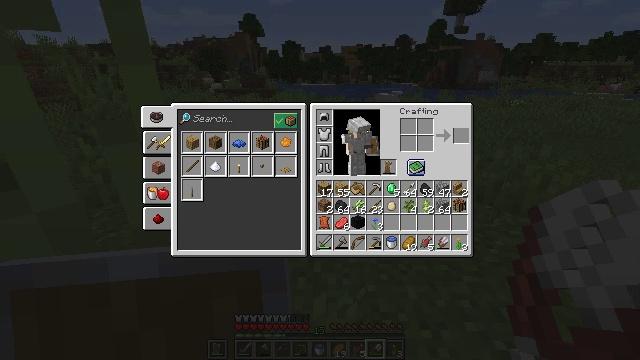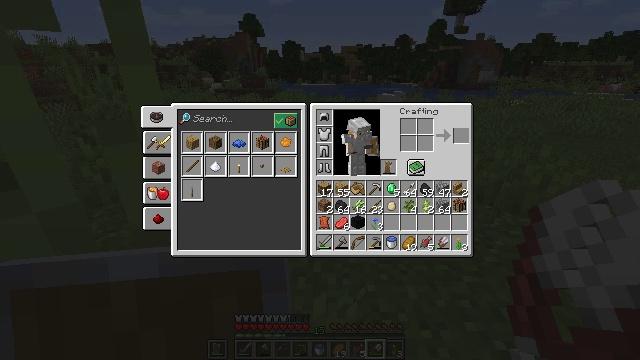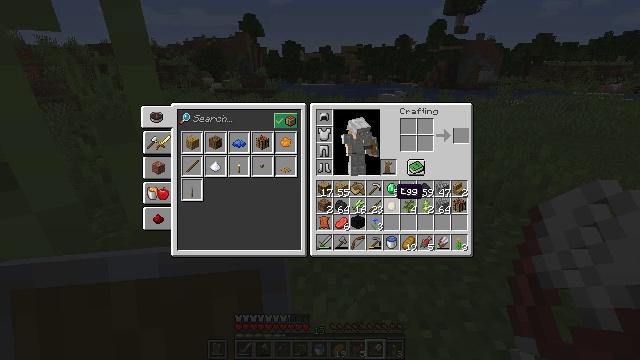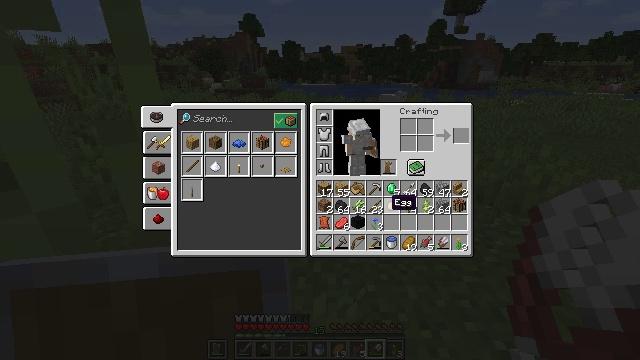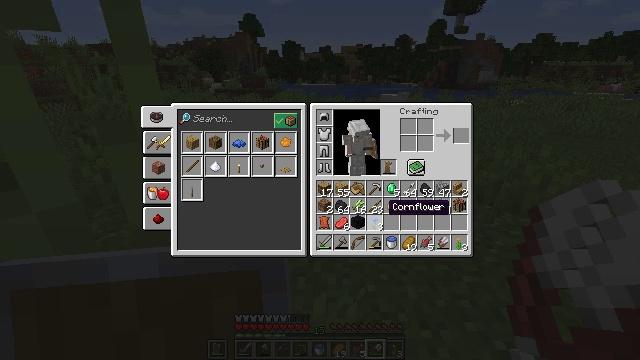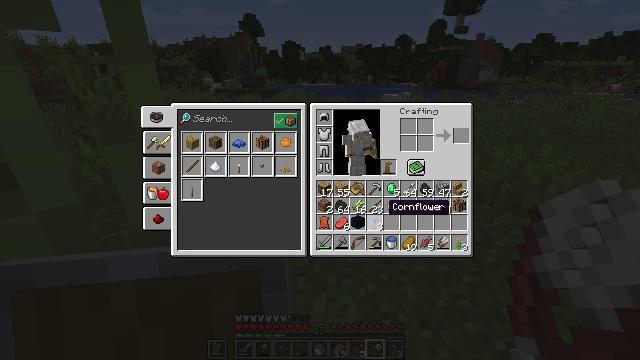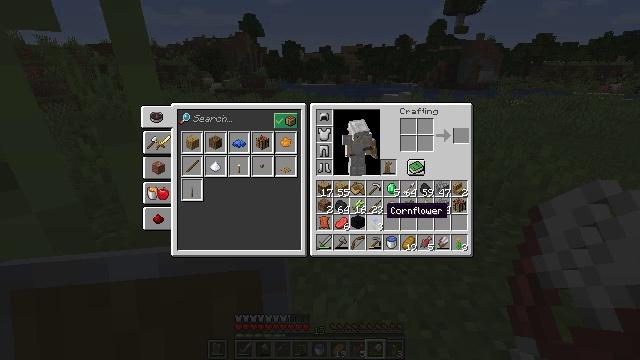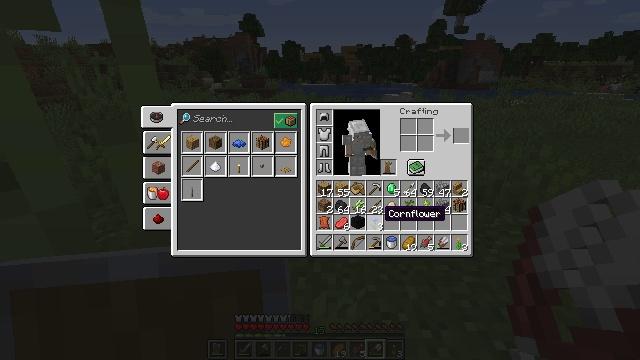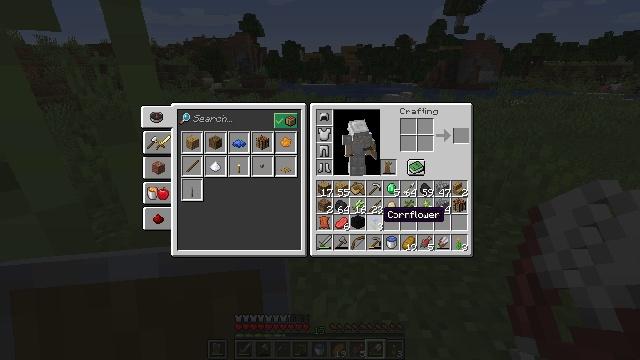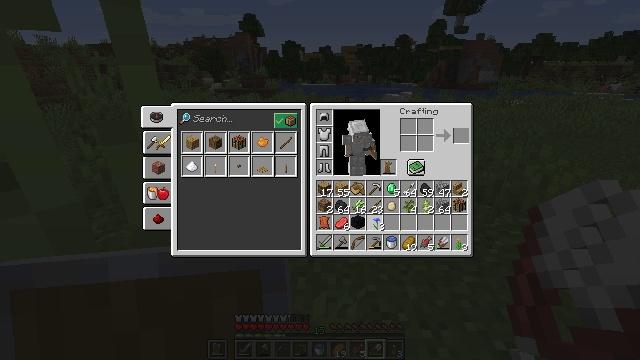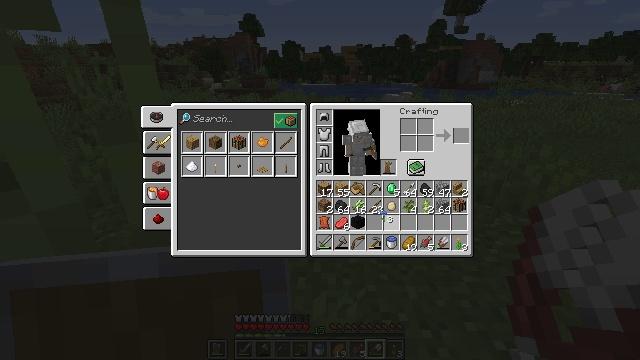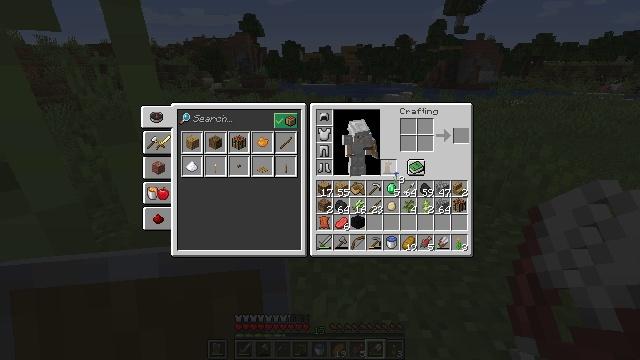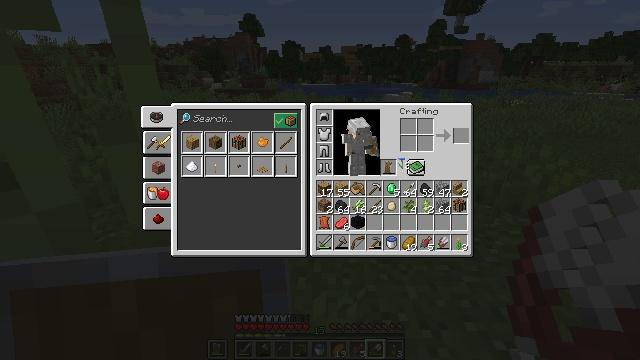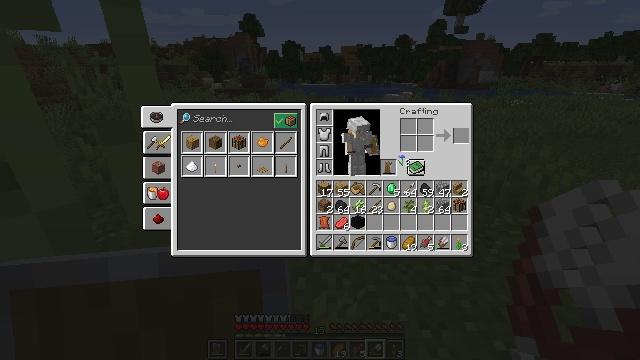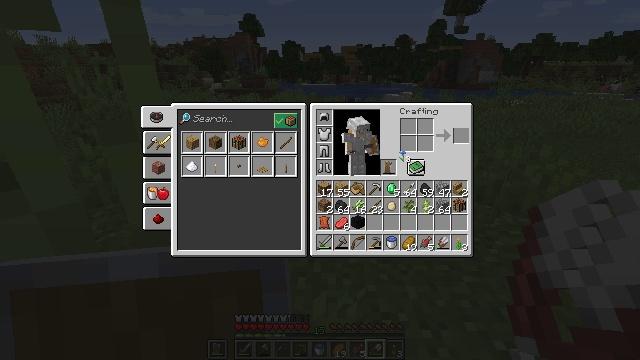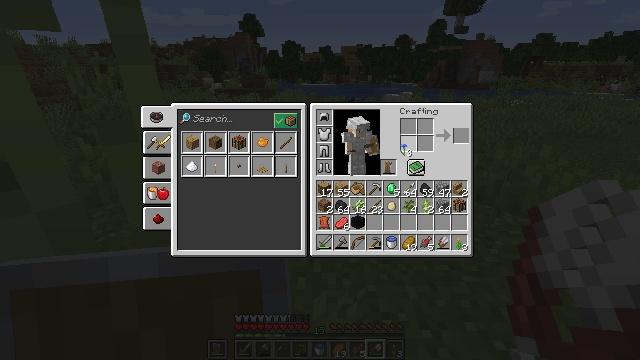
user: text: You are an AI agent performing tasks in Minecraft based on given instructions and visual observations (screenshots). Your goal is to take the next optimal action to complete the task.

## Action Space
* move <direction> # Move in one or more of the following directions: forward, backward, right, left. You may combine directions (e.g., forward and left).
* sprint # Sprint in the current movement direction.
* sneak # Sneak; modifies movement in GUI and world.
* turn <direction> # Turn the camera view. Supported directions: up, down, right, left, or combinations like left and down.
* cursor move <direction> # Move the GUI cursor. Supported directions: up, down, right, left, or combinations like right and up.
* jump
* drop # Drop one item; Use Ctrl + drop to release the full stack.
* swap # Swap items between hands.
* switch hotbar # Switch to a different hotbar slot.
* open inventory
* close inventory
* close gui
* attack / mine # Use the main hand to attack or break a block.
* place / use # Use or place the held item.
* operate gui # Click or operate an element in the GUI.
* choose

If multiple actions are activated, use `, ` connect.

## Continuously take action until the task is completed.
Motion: motion action
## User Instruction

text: Craft blue dye from your inventory.
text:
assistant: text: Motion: turn left and down
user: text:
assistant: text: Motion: turn left and down
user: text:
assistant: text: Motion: turn down
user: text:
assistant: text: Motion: no_op
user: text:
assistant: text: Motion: no_op
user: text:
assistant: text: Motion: no_op
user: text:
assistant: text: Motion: no_op
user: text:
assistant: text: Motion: no_op
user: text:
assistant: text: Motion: attack / mine
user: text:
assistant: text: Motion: turn right and up
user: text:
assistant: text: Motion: turn right and up
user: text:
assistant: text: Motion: turn up
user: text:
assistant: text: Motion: no_op
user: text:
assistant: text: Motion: no_op
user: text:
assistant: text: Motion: turn up
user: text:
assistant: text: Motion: no_op
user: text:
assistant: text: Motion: use / place
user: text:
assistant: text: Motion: use / place
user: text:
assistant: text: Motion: no_op
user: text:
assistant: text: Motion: no_op
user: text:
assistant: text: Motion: turn down
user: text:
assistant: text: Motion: turn left and down
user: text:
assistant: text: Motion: turn down
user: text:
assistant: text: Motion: turn down
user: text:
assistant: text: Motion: no_op
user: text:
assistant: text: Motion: no_op
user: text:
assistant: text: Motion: no_op
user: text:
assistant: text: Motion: no_op
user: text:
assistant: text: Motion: attack / mine
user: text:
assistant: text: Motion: attack / mine